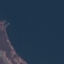
Label: SeaLake